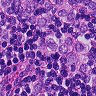
Metastatic tissue present: yes